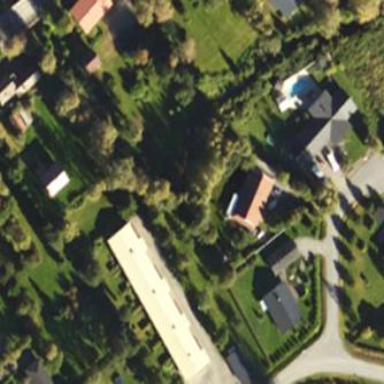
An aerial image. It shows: Residential building.